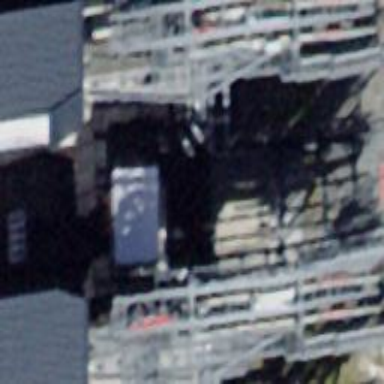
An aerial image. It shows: Cable car.